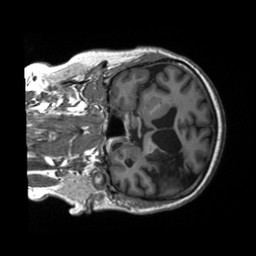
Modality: T1w
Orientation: coronal
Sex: female
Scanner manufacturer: siemens
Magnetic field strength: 3 T
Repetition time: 2.3 s
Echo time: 0.00226 s